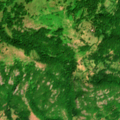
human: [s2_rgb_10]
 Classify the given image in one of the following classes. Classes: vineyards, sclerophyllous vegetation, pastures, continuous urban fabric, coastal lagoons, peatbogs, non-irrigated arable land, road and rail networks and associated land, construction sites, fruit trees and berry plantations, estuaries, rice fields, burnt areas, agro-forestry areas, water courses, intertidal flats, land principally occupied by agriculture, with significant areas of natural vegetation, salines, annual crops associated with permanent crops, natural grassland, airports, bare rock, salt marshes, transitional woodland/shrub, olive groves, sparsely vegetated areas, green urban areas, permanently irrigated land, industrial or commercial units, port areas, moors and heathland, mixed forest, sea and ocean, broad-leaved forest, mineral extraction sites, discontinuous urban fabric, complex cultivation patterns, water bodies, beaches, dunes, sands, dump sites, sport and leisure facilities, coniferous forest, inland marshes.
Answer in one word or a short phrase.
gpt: land principally occupied by agriculture, with significant areas of natural vegetation, broad-leaved forest, transitional woodland/shrub